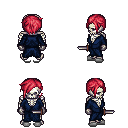
a pixel art fantasy rpg character, male body template, skeleton, blue robe, magenta pants, ruby red pixie cut hairstyle, metal gloves, white slippers, dagger, four views (front, back, left, right), 2x2 character sprite sheet, small pixel art, hard edges, no anti-aliasing